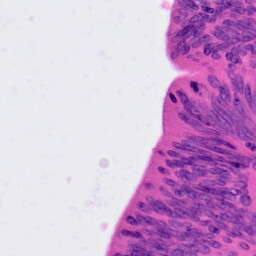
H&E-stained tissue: Colon